Question: In my app, i need to show two datas in each titles of a table view like this

In left side the day & in right side the date will be shown.
The problem here is, the day & dates are not properly aligned because of variations in letters. The day should be left aligned whereas the date should be right aligned.
What should i do to get this? Please give a brief explanation
Thanks in Advance
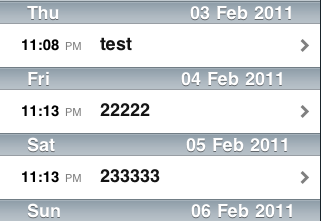
Answer: Use
'''
- (UIView *)tableView:(UITableView *)tableView viewForHeaderInSection:(NSInteger)section
'''
method to create your own section view. I believe you need to do something like this:
'''
- (UIView *)tableView:(UITableView *)tableView viewForHeaderInSection:(NSInteger)section {
UIView *myView = [[[UIView alloc] init] autorelease];
UIImageView *bgImage = [[UIImageView alloc] initWithImage:[UIImage imageNamed:@"name_of_bg_image.png"]];
[myView addSubview:bgImage];
[bgImage release];
UILabel *lbl1 = [[UILabel alloc] initWithFrame:CGRectMake(SomeFrameHere)];
...set label properties and text...
[myView addSubview:lbl1];
[lbl1 release];
... create 2nd label with alignment to the right border here...
return myView;
}
'''